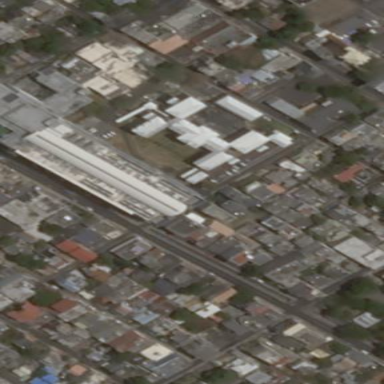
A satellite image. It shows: Hospital building.